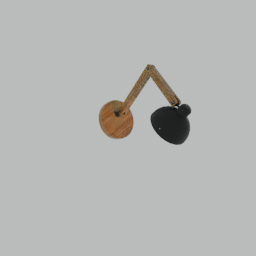
Label: lighting